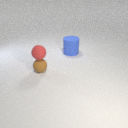
small red rubber sphere above small brown rubber sphere